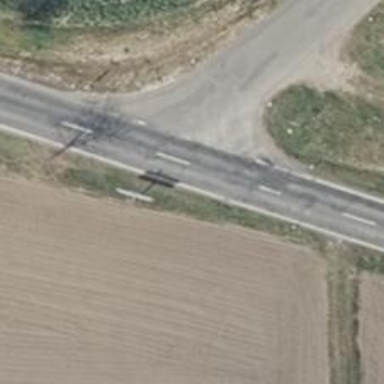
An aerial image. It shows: Secondary road with asphalt surface.